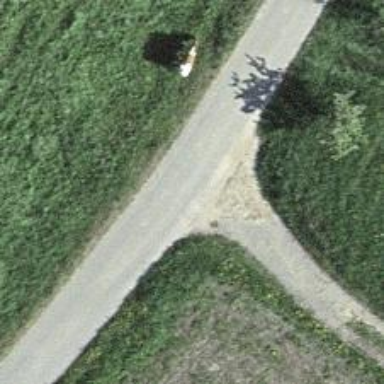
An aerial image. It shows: Dirt track road.